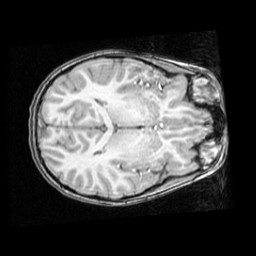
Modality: T1w
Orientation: axial
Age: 11
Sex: male
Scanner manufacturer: ge
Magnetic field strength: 1.5 T
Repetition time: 0.03333 s
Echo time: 0.008 s